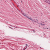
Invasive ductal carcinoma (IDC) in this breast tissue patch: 0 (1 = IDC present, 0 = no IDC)